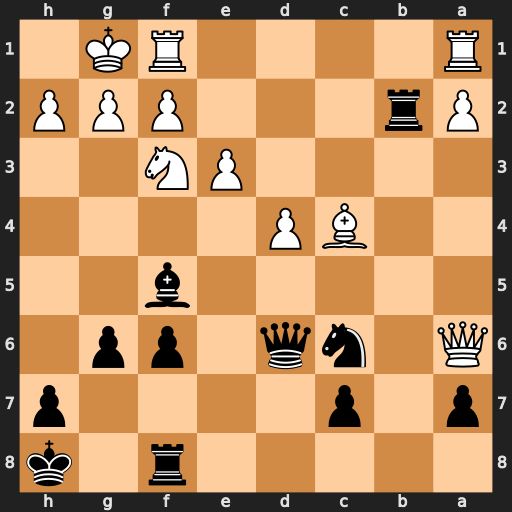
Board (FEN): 5r1k/p1p4p/Q1nq1pp1/5b2/2BP4/4PN2/Pr3PPP/R4RK1
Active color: b
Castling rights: -
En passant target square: -
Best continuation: Rb6 Qa4 Rb4 Qd1 Rxc4